Field crop: maize
Growth stage: 2
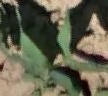
Species: maize